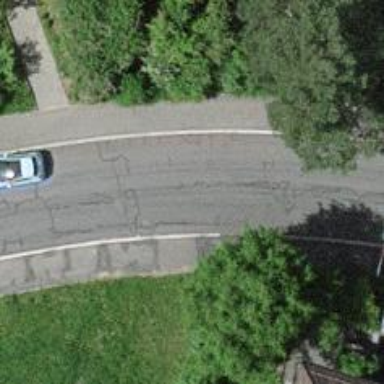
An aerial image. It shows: Residential road with asphalt surface and sidewalks on both sides.